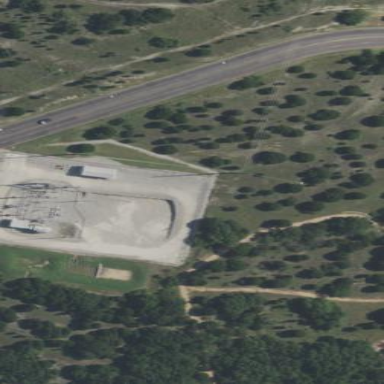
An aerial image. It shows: Industrial power substation surrounded by fence.